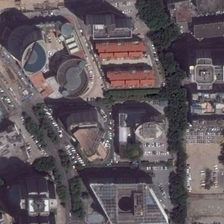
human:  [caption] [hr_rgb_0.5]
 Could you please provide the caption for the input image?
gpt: the trees are dark and black shadow .

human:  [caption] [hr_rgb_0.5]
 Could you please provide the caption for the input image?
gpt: the trade area is divided into four parts by the road .

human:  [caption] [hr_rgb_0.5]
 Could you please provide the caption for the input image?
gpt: tall buildings are surrounded by dark green trees .

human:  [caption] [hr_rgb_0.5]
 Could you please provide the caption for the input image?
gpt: there are some trees around the house .

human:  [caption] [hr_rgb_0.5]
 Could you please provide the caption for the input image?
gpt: the trade area is divided into four parts by the road .